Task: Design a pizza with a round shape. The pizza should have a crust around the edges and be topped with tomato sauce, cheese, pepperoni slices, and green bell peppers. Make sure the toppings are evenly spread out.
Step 353:
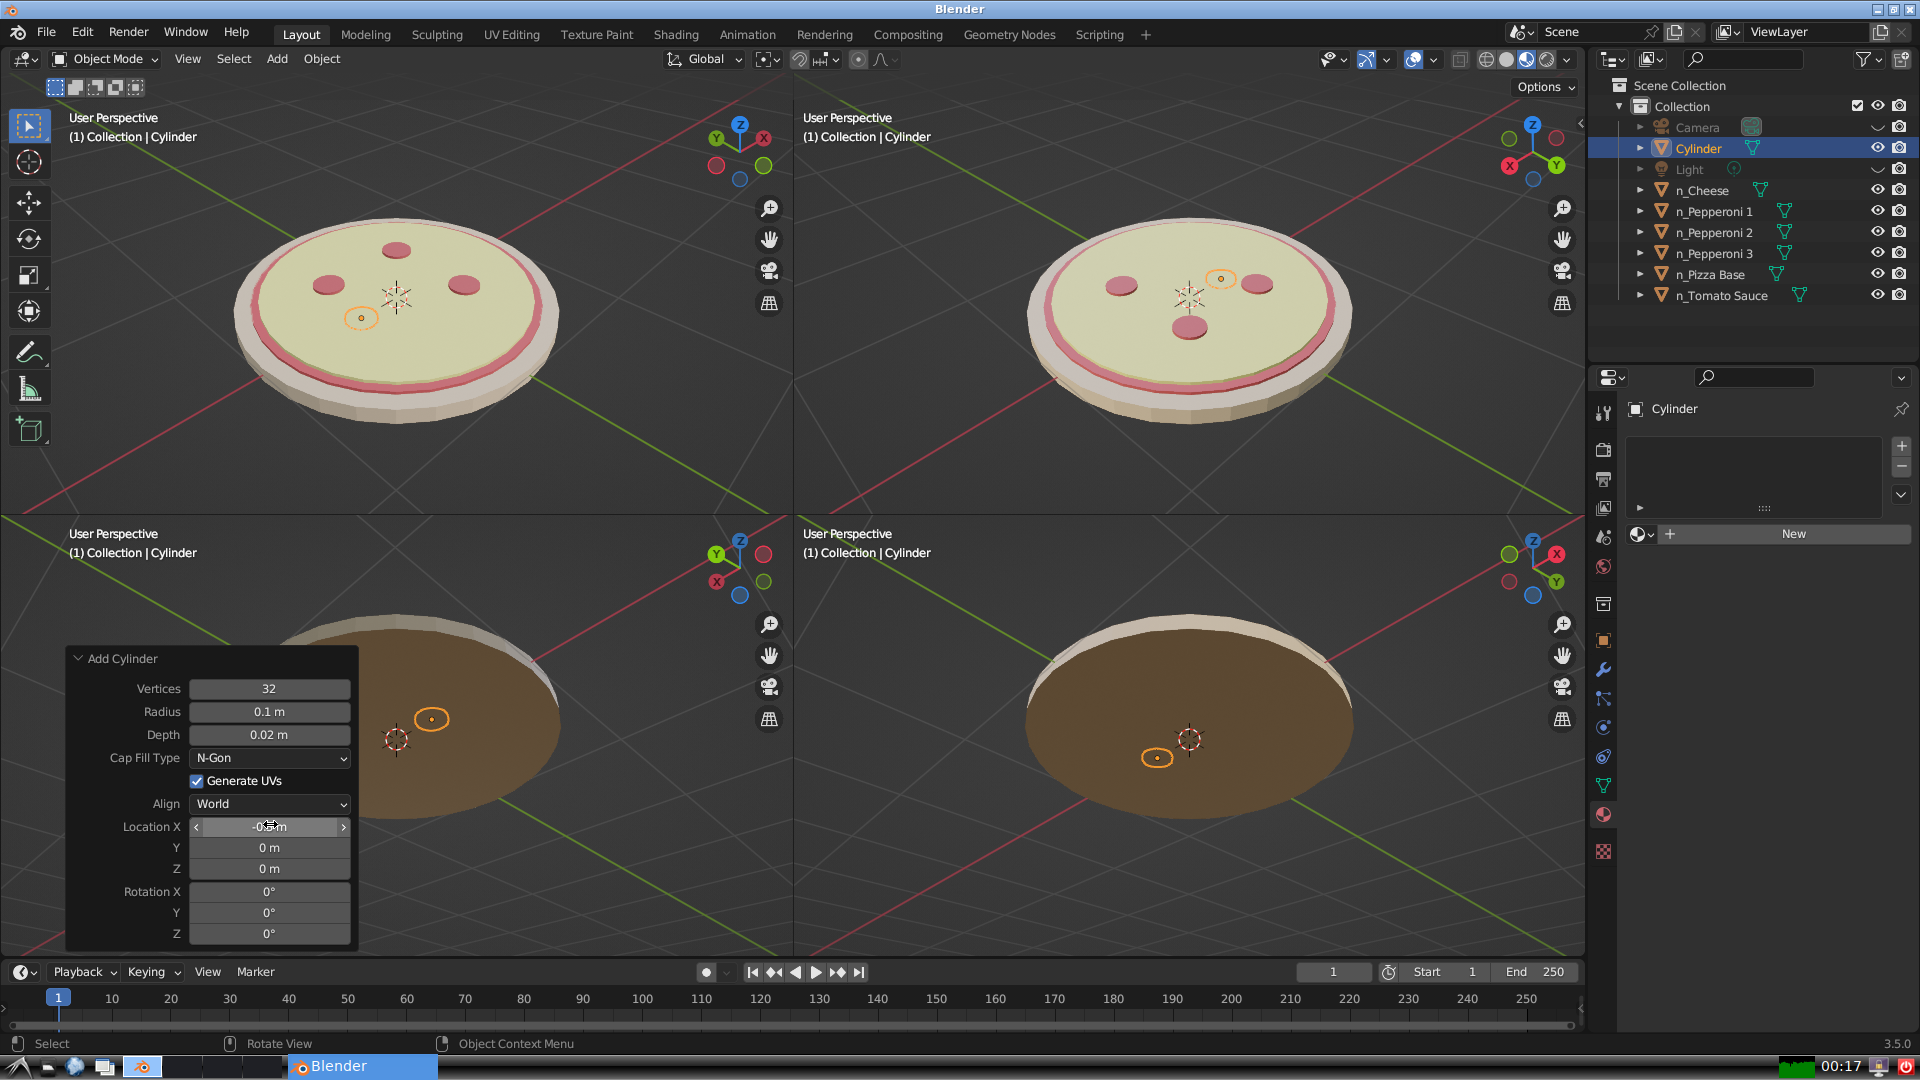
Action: {"mouse_move": [270, 844]}